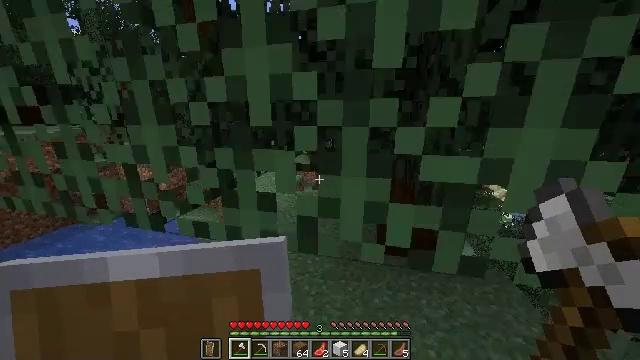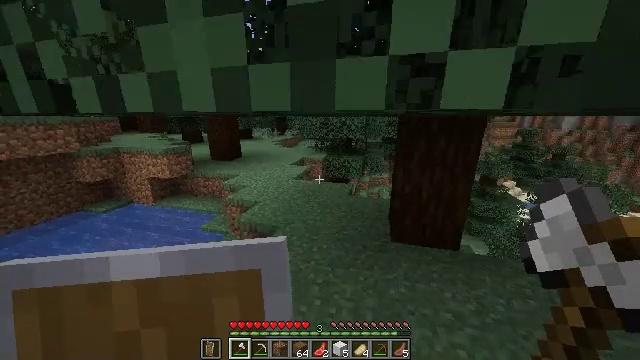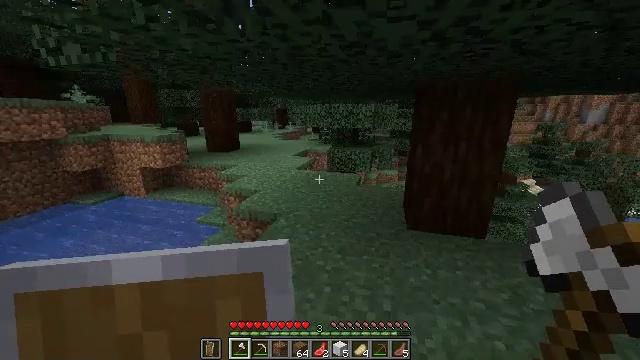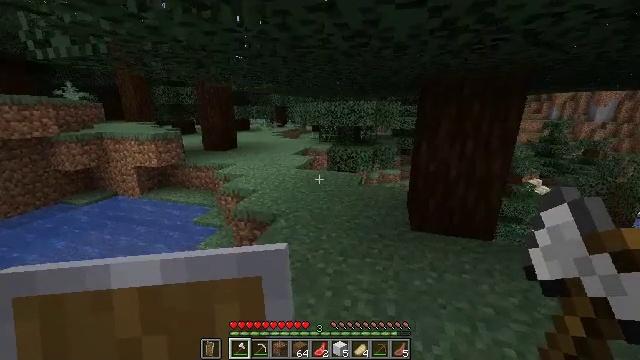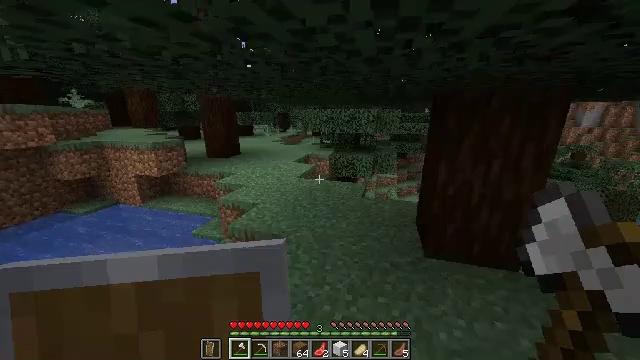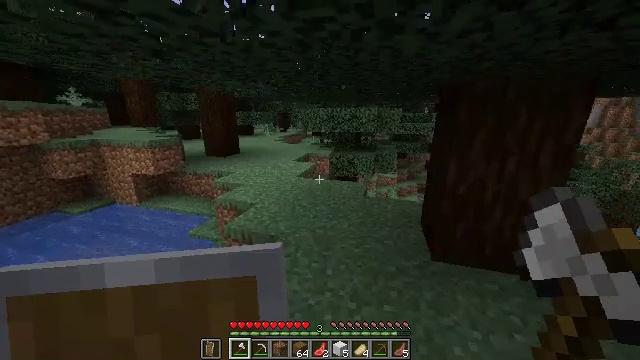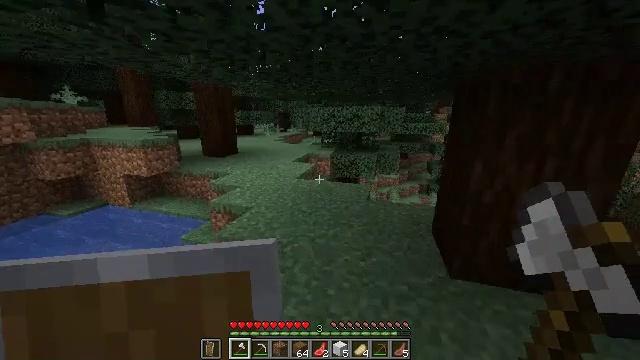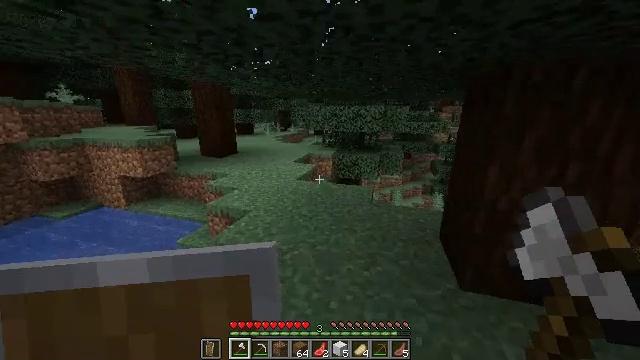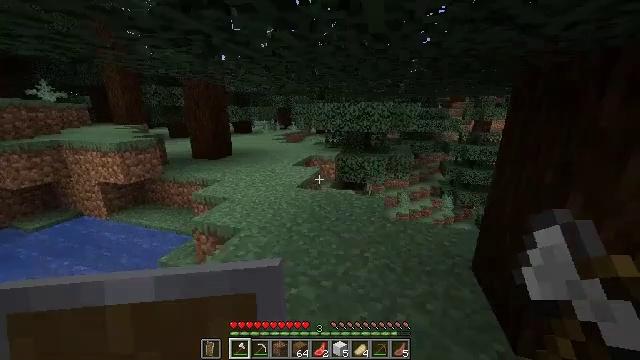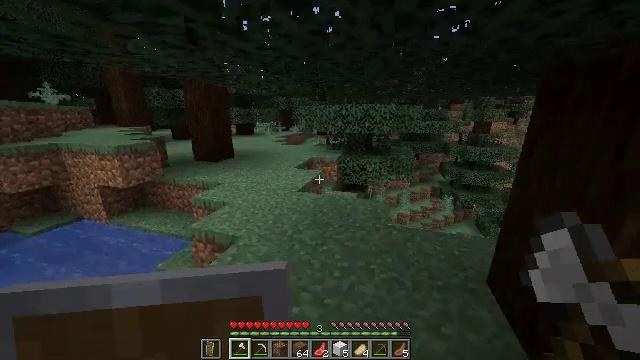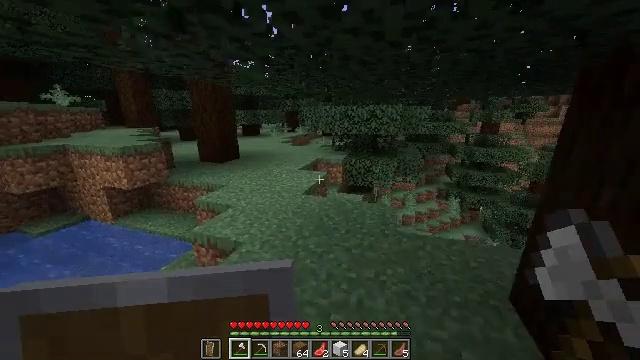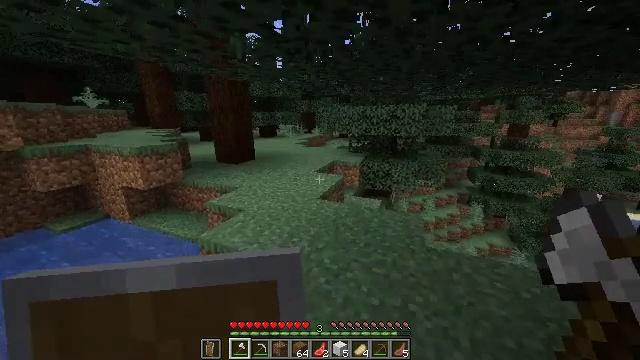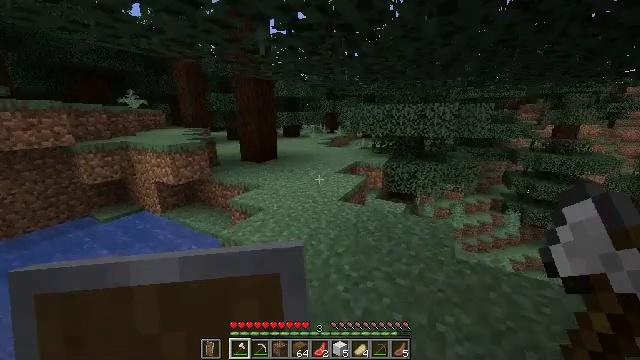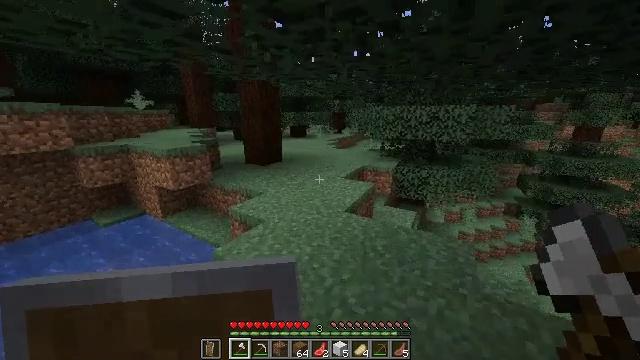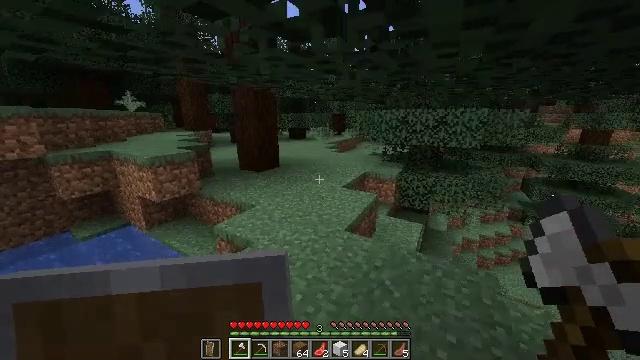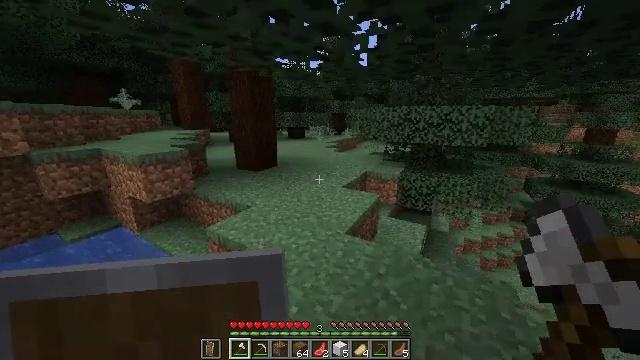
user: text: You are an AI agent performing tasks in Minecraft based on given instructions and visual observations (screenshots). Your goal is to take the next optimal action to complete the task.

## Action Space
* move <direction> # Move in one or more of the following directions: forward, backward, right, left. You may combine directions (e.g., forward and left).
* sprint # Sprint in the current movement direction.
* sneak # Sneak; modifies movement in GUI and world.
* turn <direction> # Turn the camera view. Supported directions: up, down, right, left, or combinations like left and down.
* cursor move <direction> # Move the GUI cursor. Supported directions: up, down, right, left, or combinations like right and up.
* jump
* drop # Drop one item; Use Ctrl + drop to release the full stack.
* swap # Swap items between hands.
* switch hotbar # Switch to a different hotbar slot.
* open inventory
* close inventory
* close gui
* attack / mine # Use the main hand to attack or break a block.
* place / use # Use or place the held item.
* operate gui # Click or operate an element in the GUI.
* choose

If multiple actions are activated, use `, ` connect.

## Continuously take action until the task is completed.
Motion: motion action
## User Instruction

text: Mine gravel from the ground.
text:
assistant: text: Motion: move forward, sprint, turn left, jump
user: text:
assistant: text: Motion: move forward, sprint, jump
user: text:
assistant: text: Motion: move forward, sprint, jump
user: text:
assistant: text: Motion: move forward, sprint, jump
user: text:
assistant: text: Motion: move forward, sprint, jump
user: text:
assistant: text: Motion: move forward, sprint, jump
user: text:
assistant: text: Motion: move forward, sprint, jump
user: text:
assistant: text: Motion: move forward, sprint, jump
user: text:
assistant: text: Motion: move forward, sprint, jump
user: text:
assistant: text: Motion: move forward, sprint, turn left, jump
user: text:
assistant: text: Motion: move forward, sprint, turn left, jump
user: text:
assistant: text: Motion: move forward, sprint, turn left, jump
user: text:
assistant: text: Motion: move forward, sprint, turn left, jump
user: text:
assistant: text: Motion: move forward, sprint, jump
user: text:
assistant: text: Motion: move forward, sprint, jump
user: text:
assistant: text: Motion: move forward, sprint, jump
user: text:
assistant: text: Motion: move forward, sprint, jump
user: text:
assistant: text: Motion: move forward, sprint, jump
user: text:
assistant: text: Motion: move forward, sprint, jump
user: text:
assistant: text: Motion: move forward, sprint, jump
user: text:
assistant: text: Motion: move forward, sprint, jump
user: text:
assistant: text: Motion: move forward, sprint, jump
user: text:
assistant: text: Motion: move forward, sprint, jump
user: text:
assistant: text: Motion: move forward, sprint, jump
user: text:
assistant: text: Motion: move forward, sprint, jump
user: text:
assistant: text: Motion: move forward, sprint, jump
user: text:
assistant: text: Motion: move forward, sprint, jump
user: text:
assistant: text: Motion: move forward, sprint, jump
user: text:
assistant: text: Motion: move forward, sprint, jump
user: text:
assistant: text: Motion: move forward, sprint, jump